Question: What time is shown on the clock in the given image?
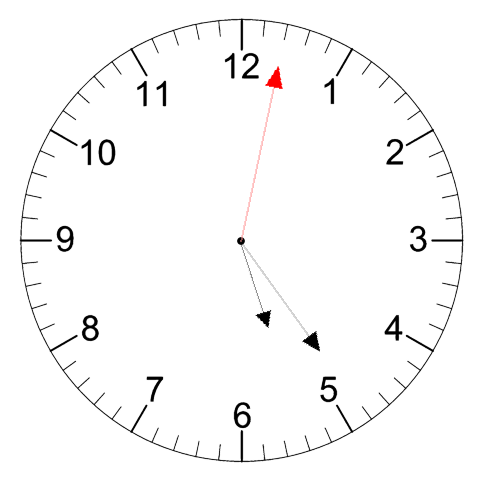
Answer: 05:24:02